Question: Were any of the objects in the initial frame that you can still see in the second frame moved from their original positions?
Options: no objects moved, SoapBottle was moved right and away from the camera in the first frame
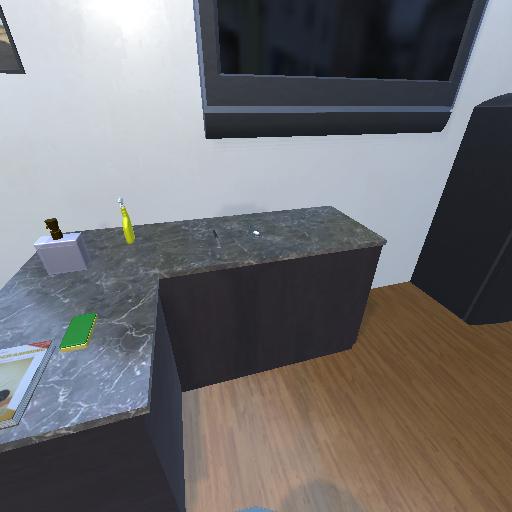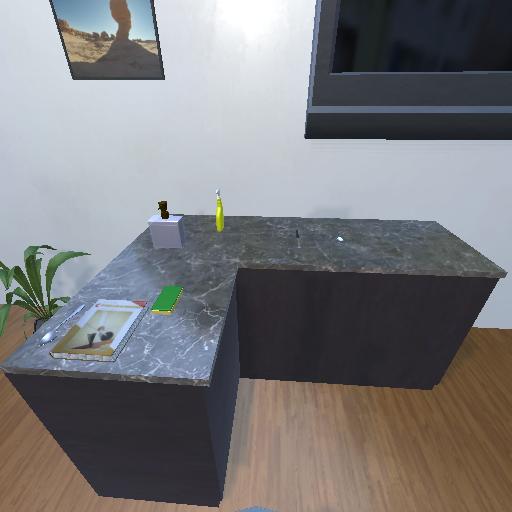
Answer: no objects moved